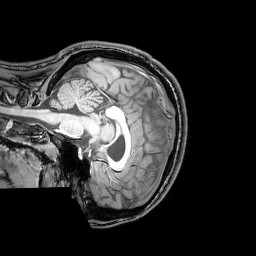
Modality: T1w
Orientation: sagittal
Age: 25
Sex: female
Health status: healthy
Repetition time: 0.081 s
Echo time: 0.037 s